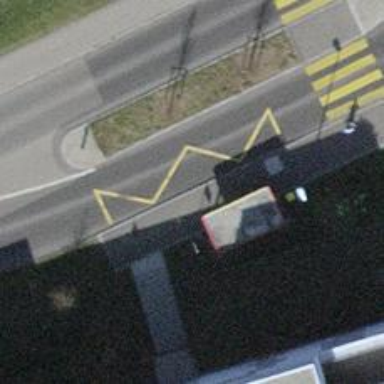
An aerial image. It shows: Platform with shelter for public transport.